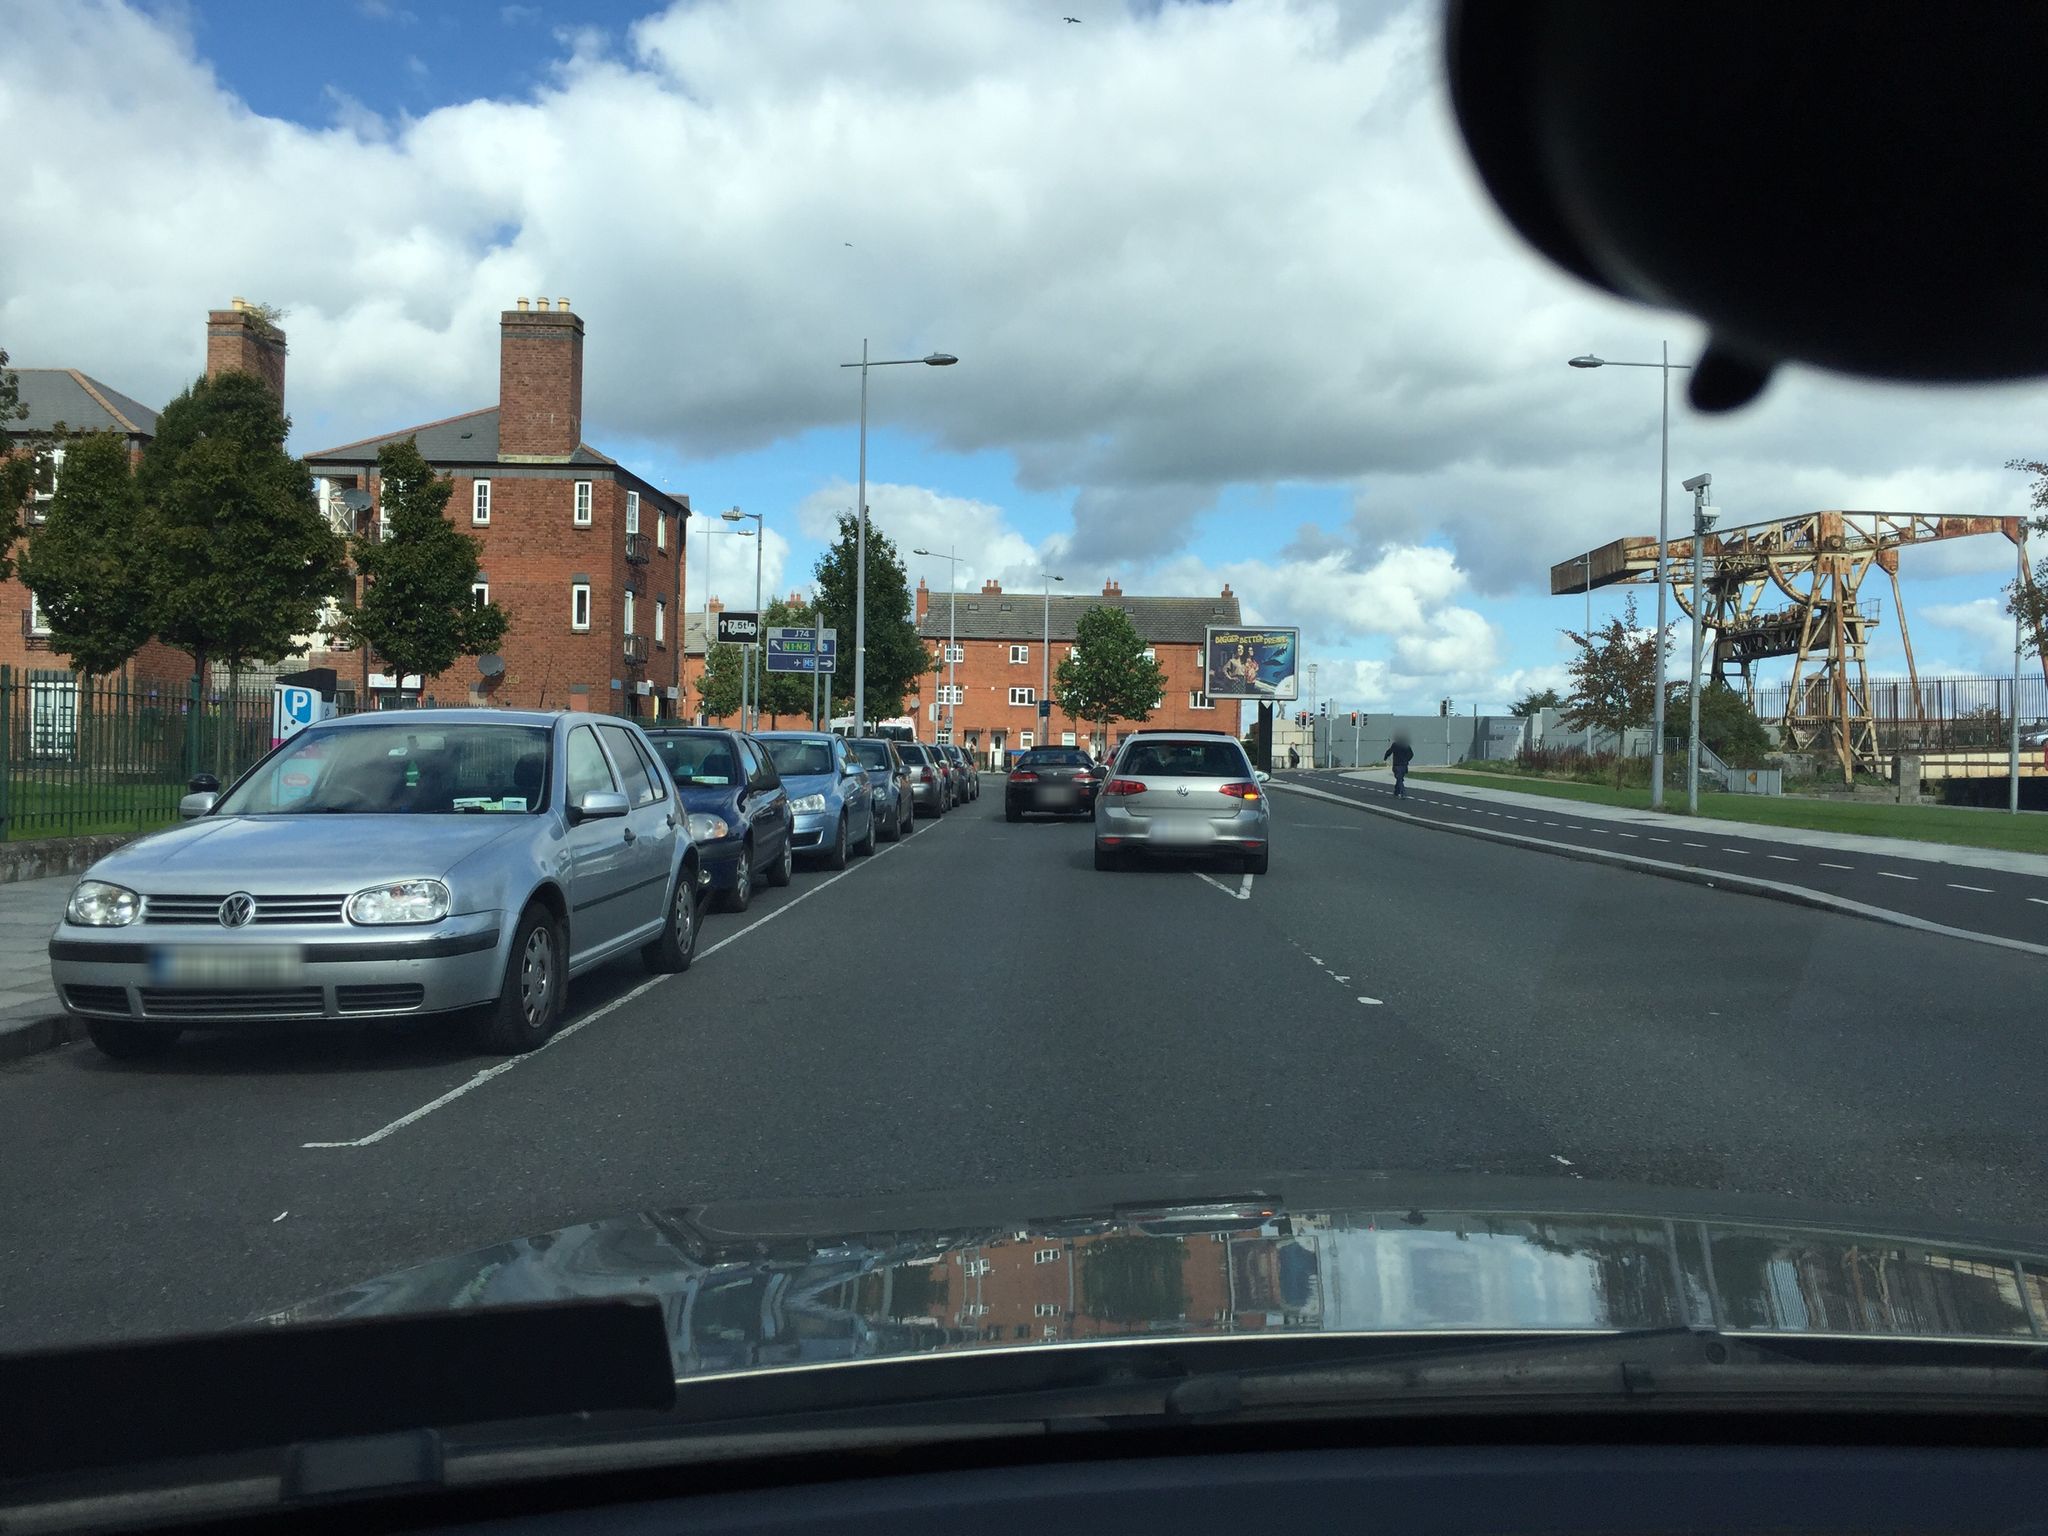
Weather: cloudy
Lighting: day
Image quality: good
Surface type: driving surface
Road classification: tertiary
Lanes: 2
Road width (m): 3.5
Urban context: urban centre
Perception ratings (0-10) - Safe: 2.39, Lively: 8.39, Beautiful: 5.64, Boring: 1.81, Depressing: 1.3, Wealthy: 3.54